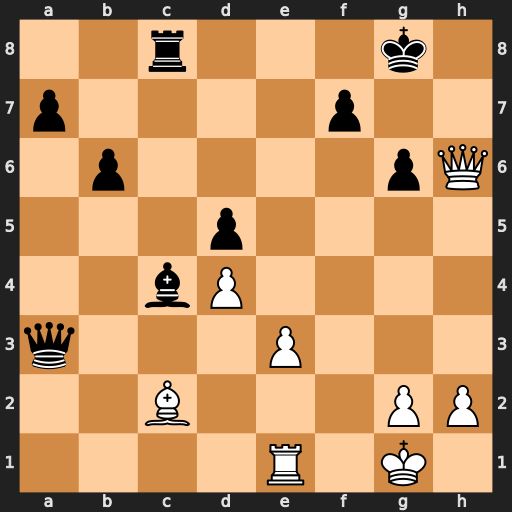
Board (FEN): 2r3k1/p4p2/1p4pQ/3p4/2bP4/q3P3/2B3PP/4R1K1
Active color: w
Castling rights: -
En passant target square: -
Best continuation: Bxg6 fxg6 Qxg6+ Kf8 Qf5+ Ke7 Qxc8